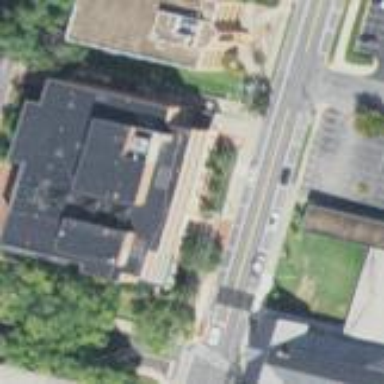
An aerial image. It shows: Public building.